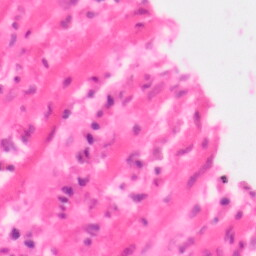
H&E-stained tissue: Colon